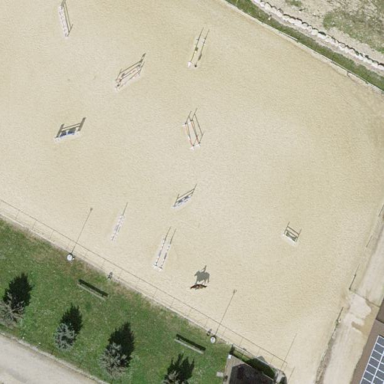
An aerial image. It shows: Equestrian pitch for leisure land activities.